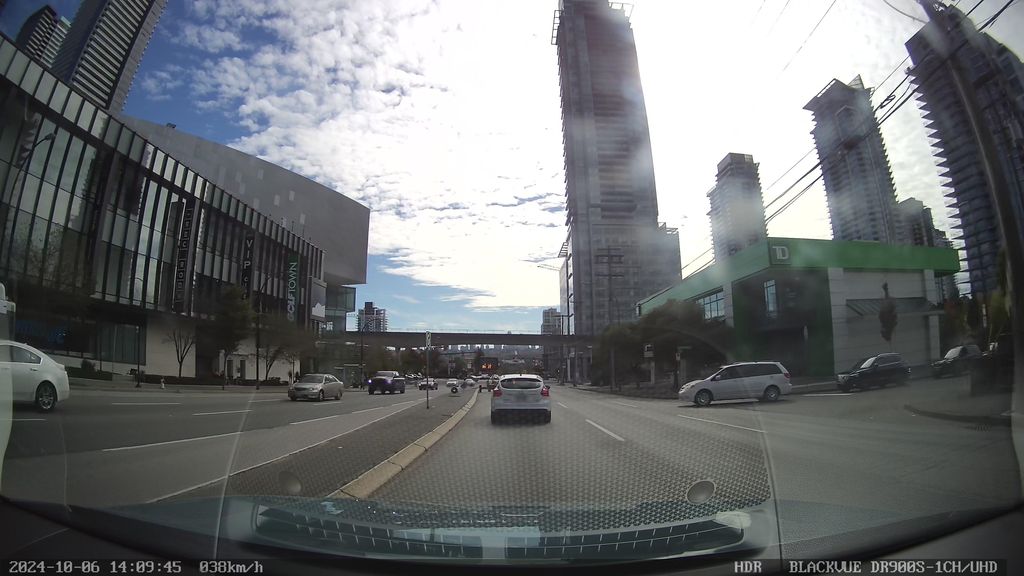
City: vancouver